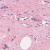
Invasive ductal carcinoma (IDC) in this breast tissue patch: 1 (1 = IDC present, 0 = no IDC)